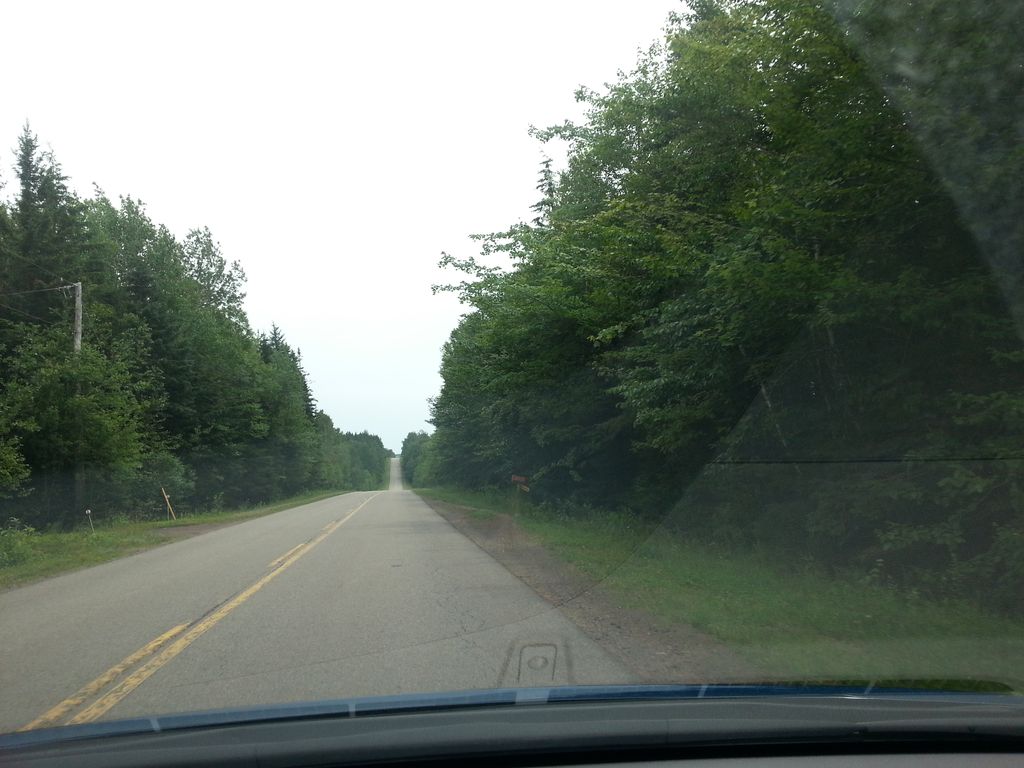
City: charlottetown